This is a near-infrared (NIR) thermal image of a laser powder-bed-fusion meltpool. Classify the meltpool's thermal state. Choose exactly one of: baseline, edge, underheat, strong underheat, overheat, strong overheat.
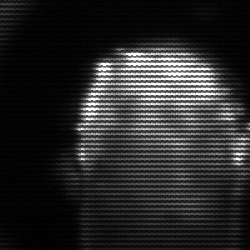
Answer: baseline